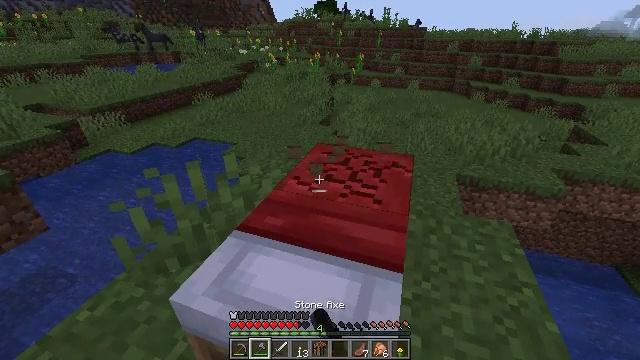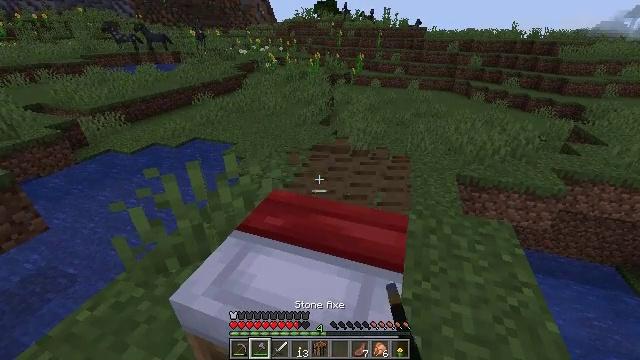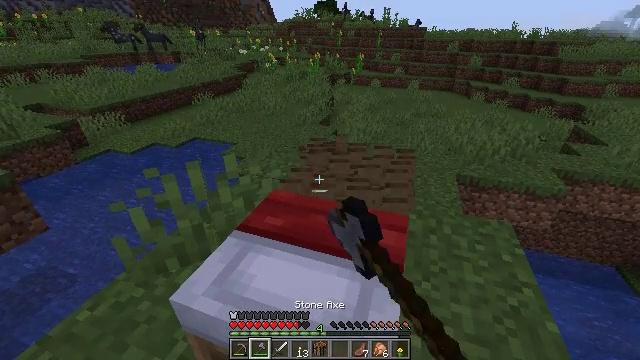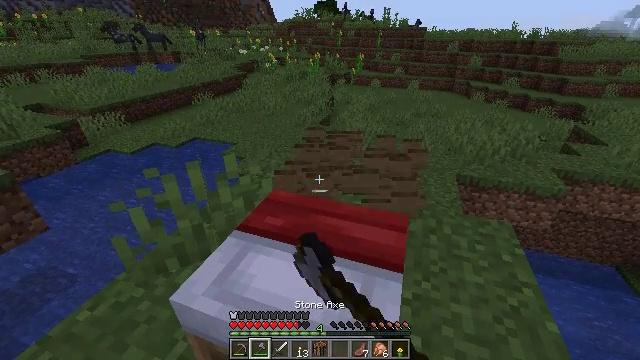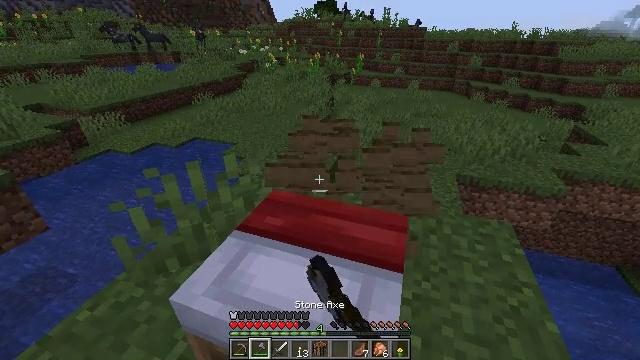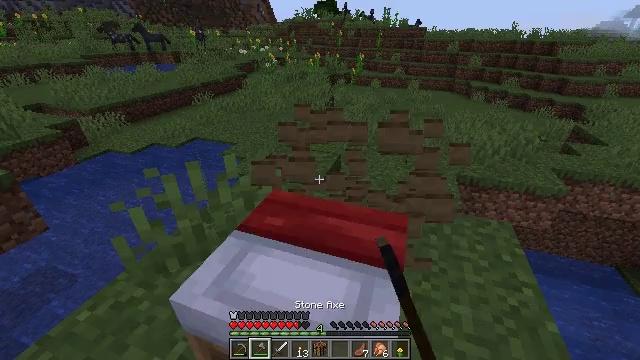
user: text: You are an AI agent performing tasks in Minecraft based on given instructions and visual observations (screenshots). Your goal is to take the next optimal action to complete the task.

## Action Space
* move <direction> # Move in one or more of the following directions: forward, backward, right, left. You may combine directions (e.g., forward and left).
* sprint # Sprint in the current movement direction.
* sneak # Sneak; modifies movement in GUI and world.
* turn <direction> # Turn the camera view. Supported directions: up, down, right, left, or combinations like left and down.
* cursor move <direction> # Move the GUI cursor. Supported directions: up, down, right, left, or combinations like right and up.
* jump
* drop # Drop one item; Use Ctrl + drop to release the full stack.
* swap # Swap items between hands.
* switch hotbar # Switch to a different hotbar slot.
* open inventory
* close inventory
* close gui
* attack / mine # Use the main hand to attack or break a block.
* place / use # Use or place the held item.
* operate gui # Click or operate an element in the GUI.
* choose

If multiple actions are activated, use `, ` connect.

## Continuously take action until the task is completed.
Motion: motion action
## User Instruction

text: Dismantle the red bed.
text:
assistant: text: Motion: attack / mine
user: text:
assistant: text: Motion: attack / mine
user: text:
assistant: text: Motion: no_op
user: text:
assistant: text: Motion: no_op
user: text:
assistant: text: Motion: no_op
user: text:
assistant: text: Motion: no_op